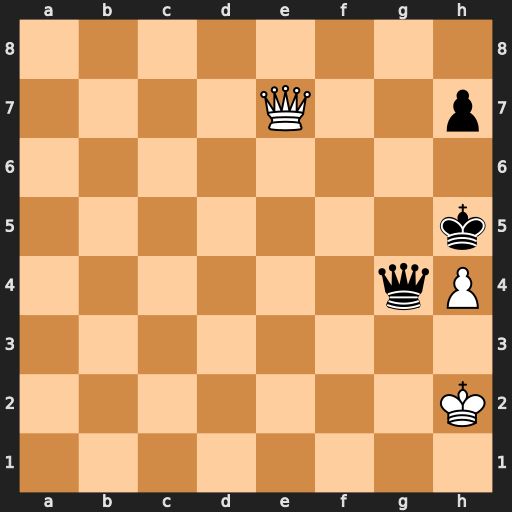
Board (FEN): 8/4Q2p/8/7k/6qP/8/7K/8
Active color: w
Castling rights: -
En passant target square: -
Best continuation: Qxh7#